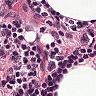
Metastatic tissue present: no